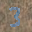
Label: 3